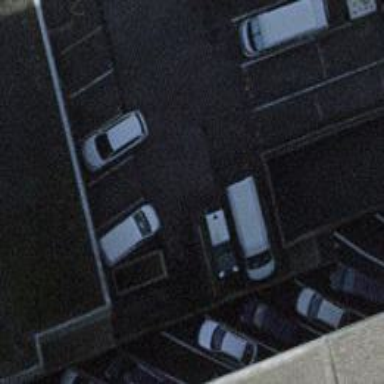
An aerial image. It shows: Parking aisle under tunnel.